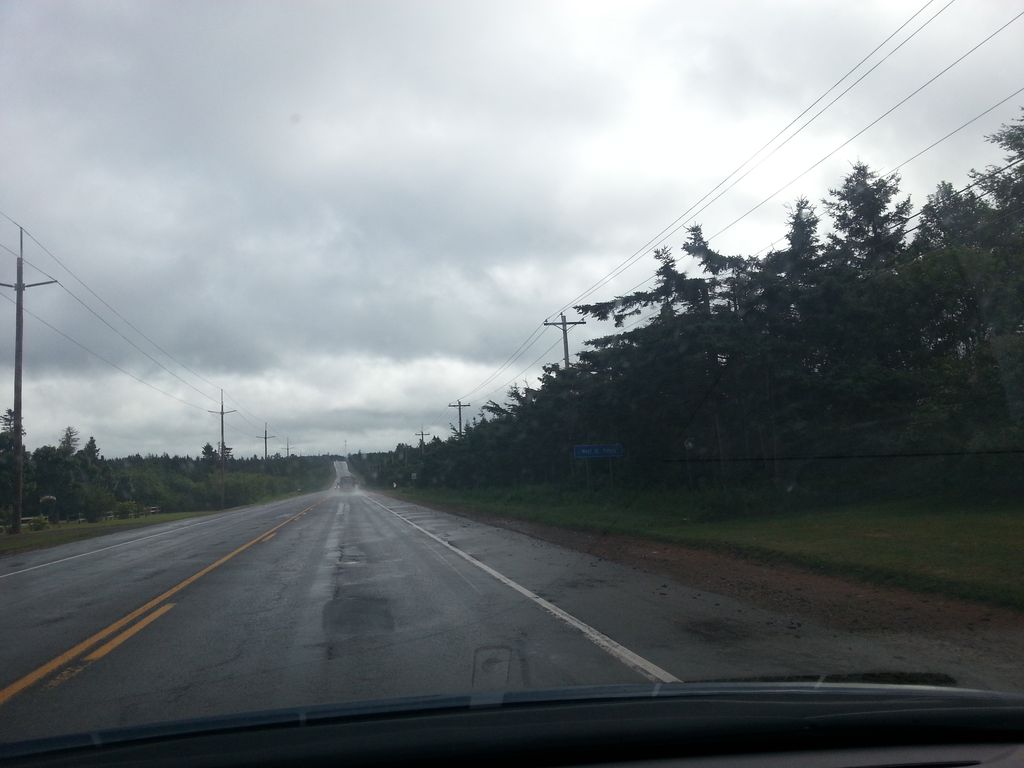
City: charlottetown